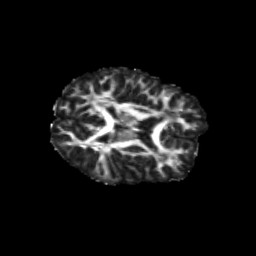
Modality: FA
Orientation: axial
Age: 11
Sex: female
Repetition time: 9.512 s
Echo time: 0.089 s